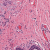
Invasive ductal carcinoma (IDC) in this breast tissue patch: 1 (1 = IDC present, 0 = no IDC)